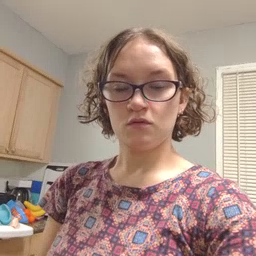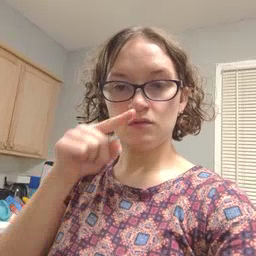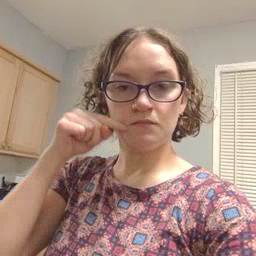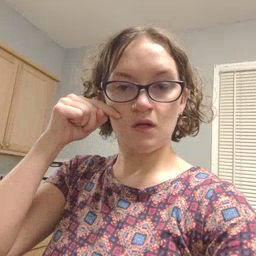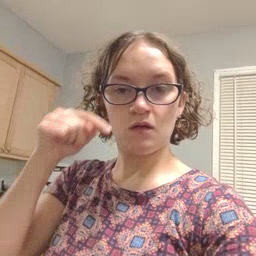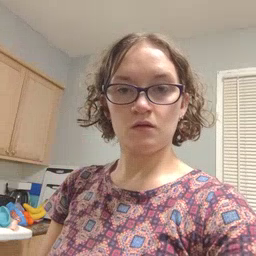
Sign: smile